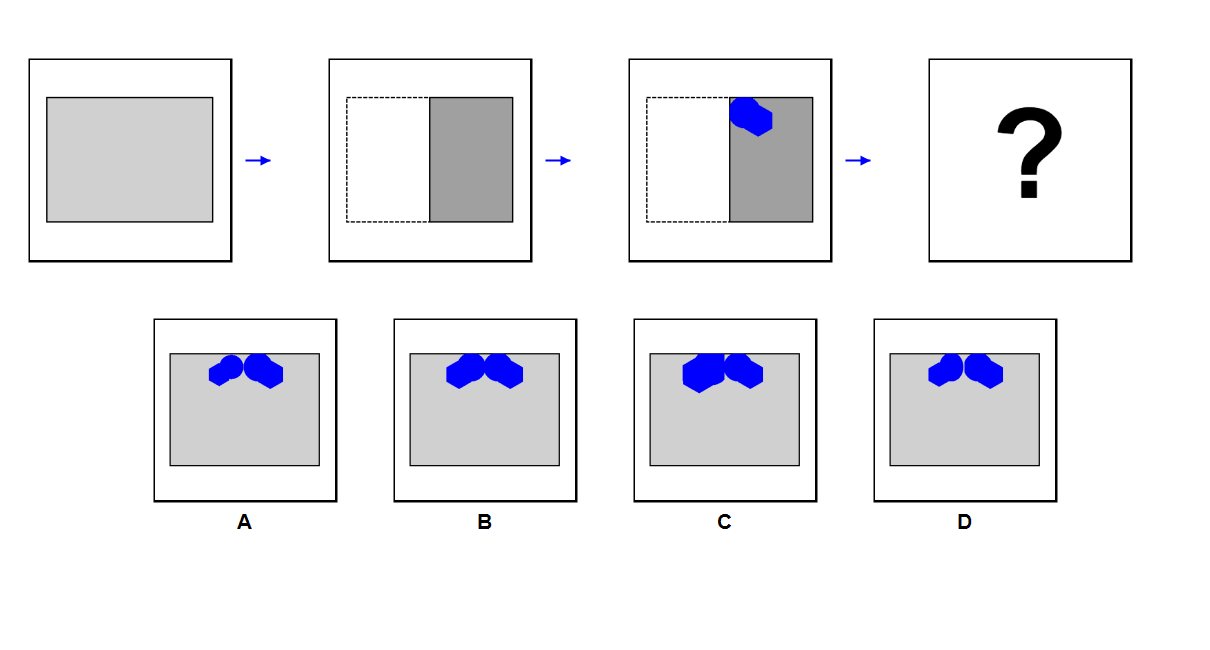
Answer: B